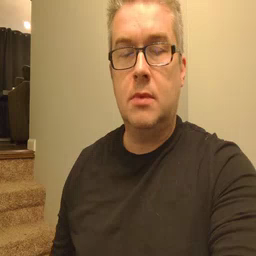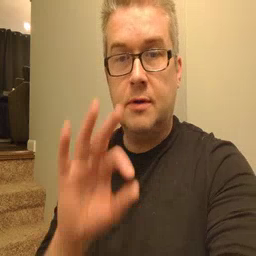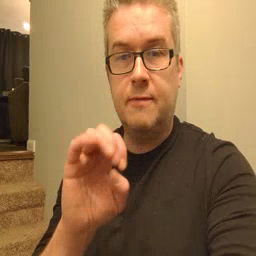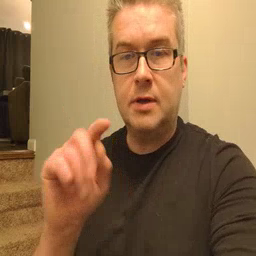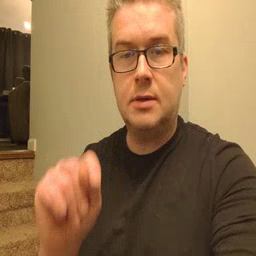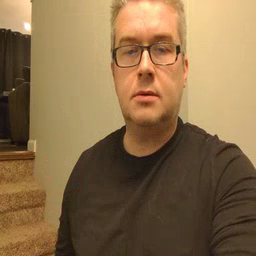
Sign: feet